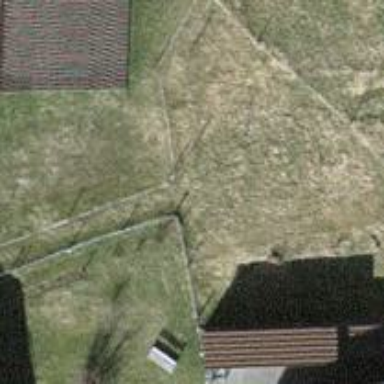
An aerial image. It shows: Fence is in the image.